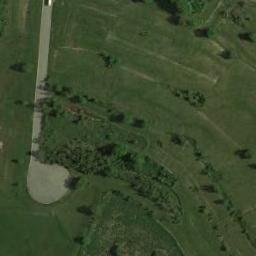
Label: meadow